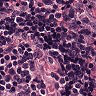
Metastatic tissue present: no